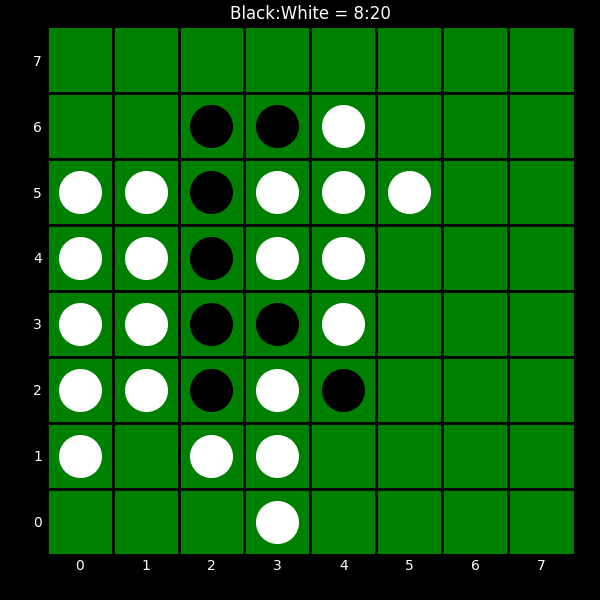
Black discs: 8
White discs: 20